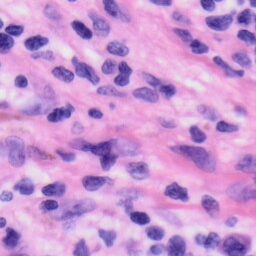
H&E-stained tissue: Skin